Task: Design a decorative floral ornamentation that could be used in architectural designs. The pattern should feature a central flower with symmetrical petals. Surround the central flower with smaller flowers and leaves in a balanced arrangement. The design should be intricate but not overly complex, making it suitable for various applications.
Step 1117:
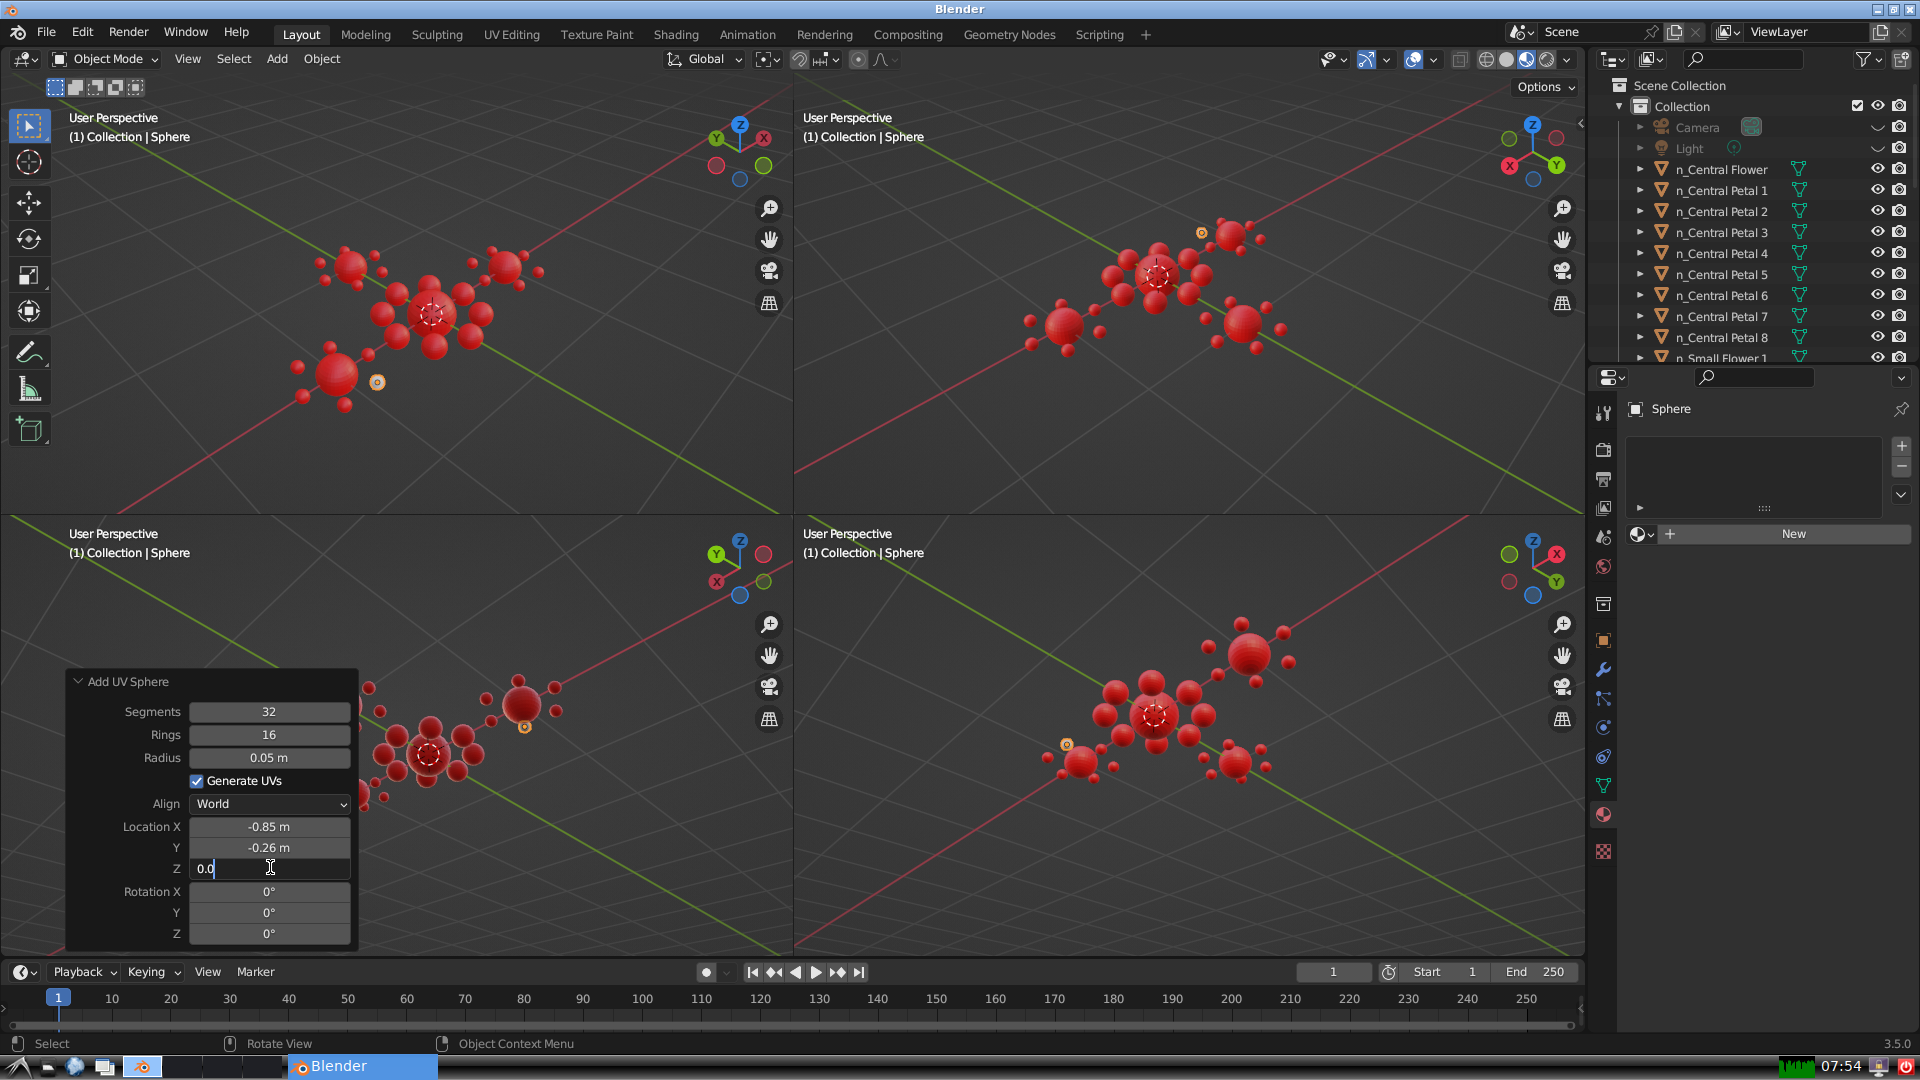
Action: {"key_press": ['Return']}